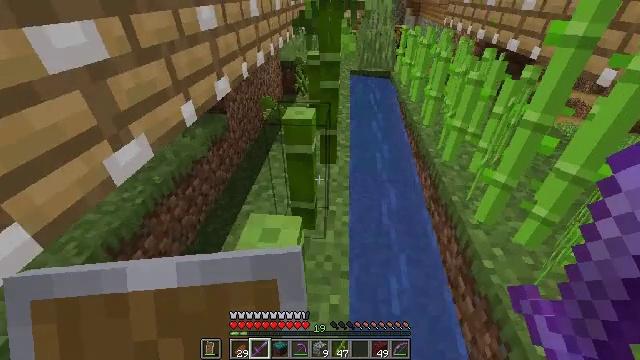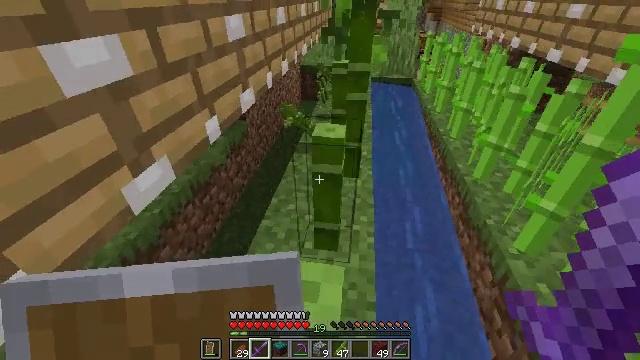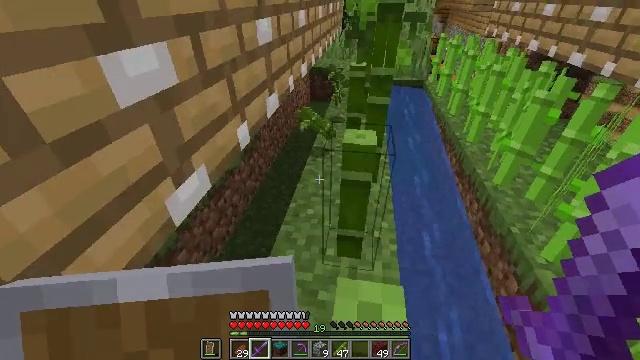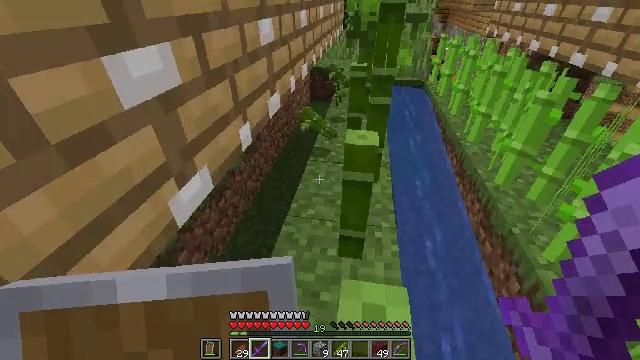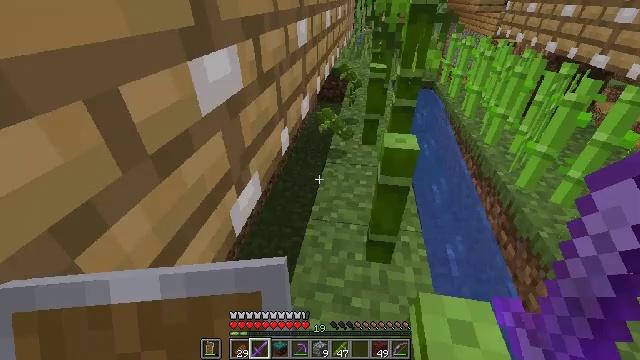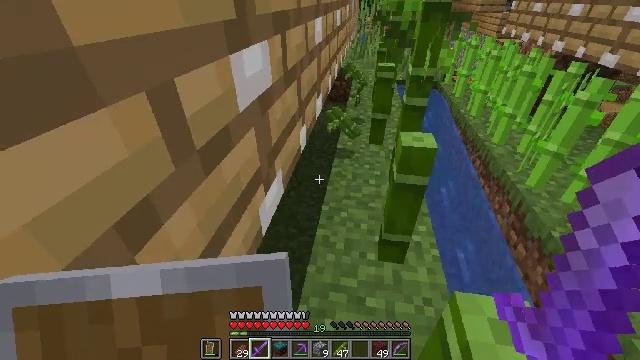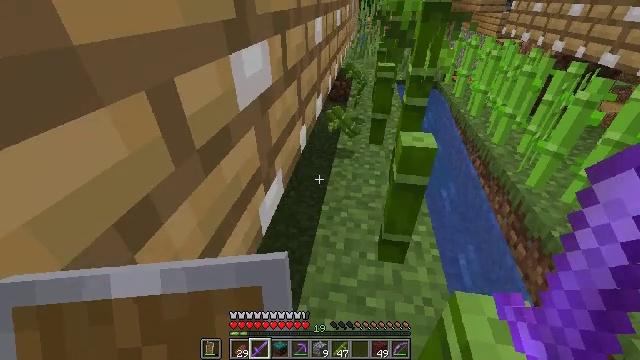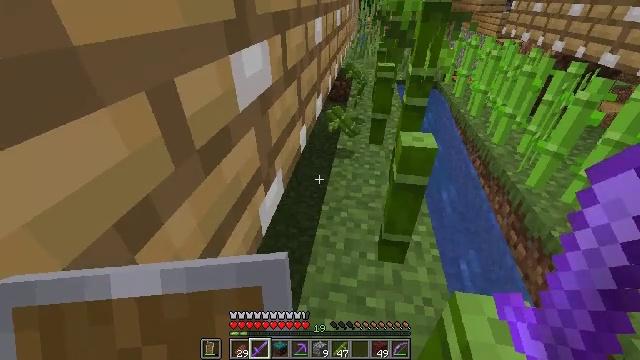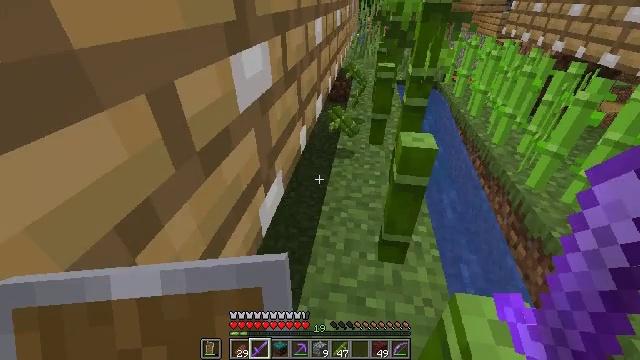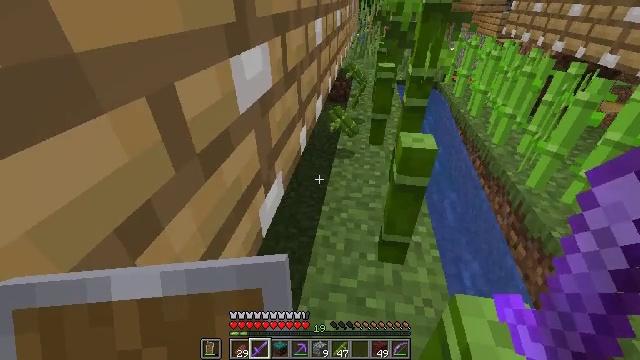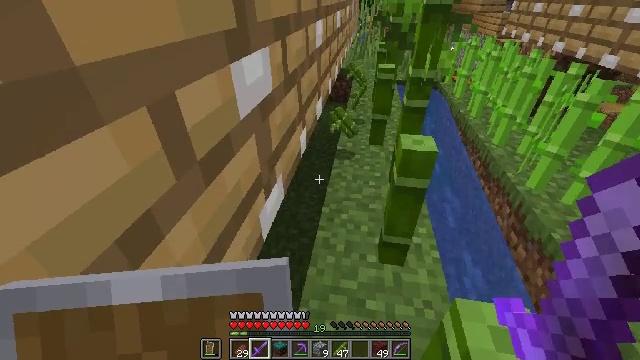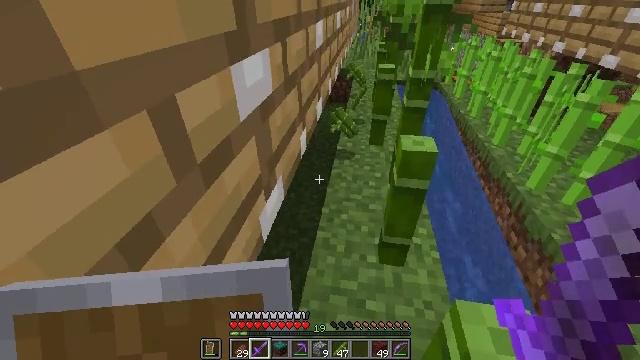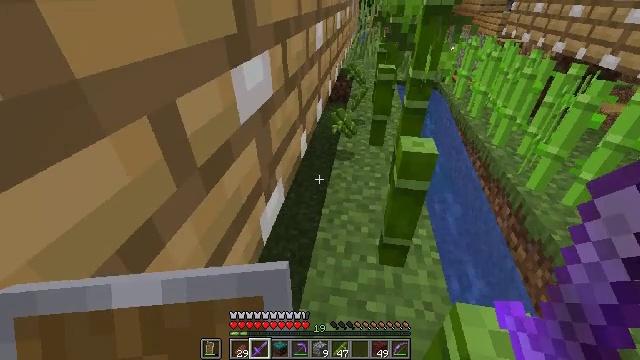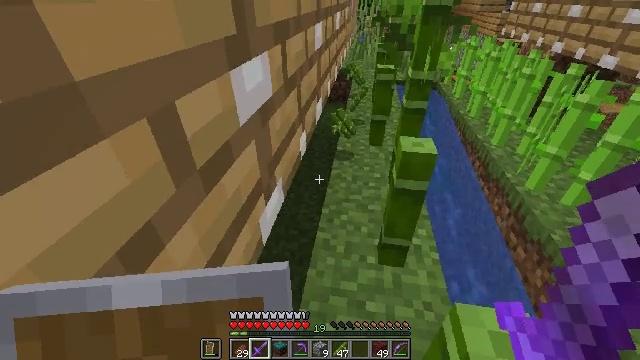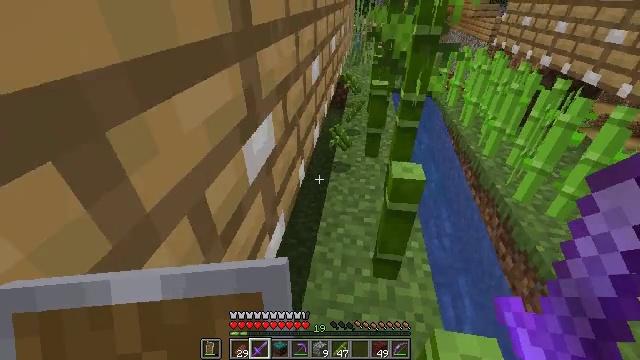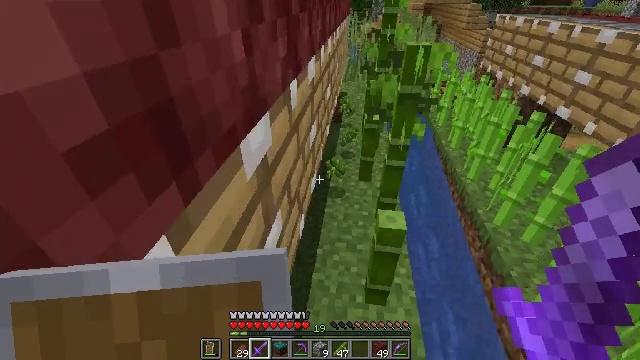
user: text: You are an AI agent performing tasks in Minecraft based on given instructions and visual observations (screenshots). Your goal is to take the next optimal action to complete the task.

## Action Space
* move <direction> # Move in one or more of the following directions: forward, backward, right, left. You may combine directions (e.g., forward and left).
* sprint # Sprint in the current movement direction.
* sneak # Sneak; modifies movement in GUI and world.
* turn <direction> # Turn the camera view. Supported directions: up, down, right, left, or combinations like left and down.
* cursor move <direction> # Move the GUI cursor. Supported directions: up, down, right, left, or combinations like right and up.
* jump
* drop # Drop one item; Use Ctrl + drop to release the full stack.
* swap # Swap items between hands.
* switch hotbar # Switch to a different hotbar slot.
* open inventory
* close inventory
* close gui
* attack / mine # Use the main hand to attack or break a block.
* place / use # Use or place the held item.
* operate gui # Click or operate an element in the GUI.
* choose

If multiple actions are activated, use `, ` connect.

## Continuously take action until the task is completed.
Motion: motion action
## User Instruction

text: Harvest tall grass for seeds.
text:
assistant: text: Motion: move forward and move left, turn left
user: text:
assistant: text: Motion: move forward and move left
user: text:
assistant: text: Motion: move forward and move left
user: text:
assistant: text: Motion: move forward and move left
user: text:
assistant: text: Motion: move forward and move left
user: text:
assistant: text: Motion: move forward and move left
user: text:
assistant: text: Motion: move forward and move left
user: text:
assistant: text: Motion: move forward and move left
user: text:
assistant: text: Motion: move forward
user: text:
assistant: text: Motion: move forward
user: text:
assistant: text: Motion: move forward
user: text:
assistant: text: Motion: move forward
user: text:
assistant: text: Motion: move forward
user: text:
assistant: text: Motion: move forward, jump
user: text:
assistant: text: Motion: move forward, jump
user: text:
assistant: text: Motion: move forward, jump
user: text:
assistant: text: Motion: move forward, jump
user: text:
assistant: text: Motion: move forward, jump
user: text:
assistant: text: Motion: move forward, jump
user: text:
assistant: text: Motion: move forward
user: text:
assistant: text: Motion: move forward
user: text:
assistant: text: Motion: move forward
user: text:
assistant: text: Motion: move forward
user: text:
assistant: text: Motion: move forward
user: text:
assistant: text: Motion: move forward
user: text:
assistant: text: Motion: move forward
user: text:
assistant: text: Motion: move forward
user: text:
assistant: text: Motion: move forward
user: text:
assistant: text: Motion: move forward
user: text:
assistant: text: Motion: move forward, jump